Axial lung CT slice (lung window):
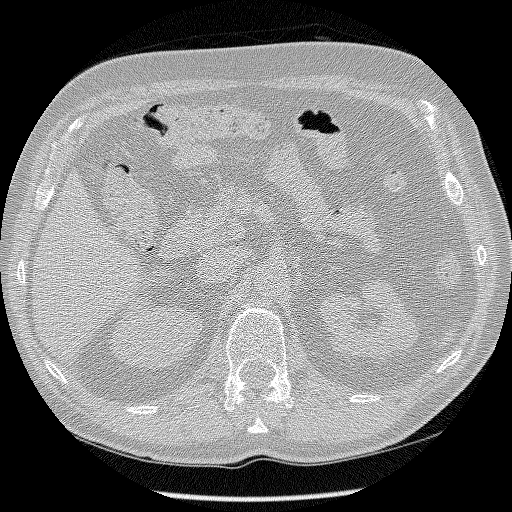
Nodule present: no